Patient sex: F
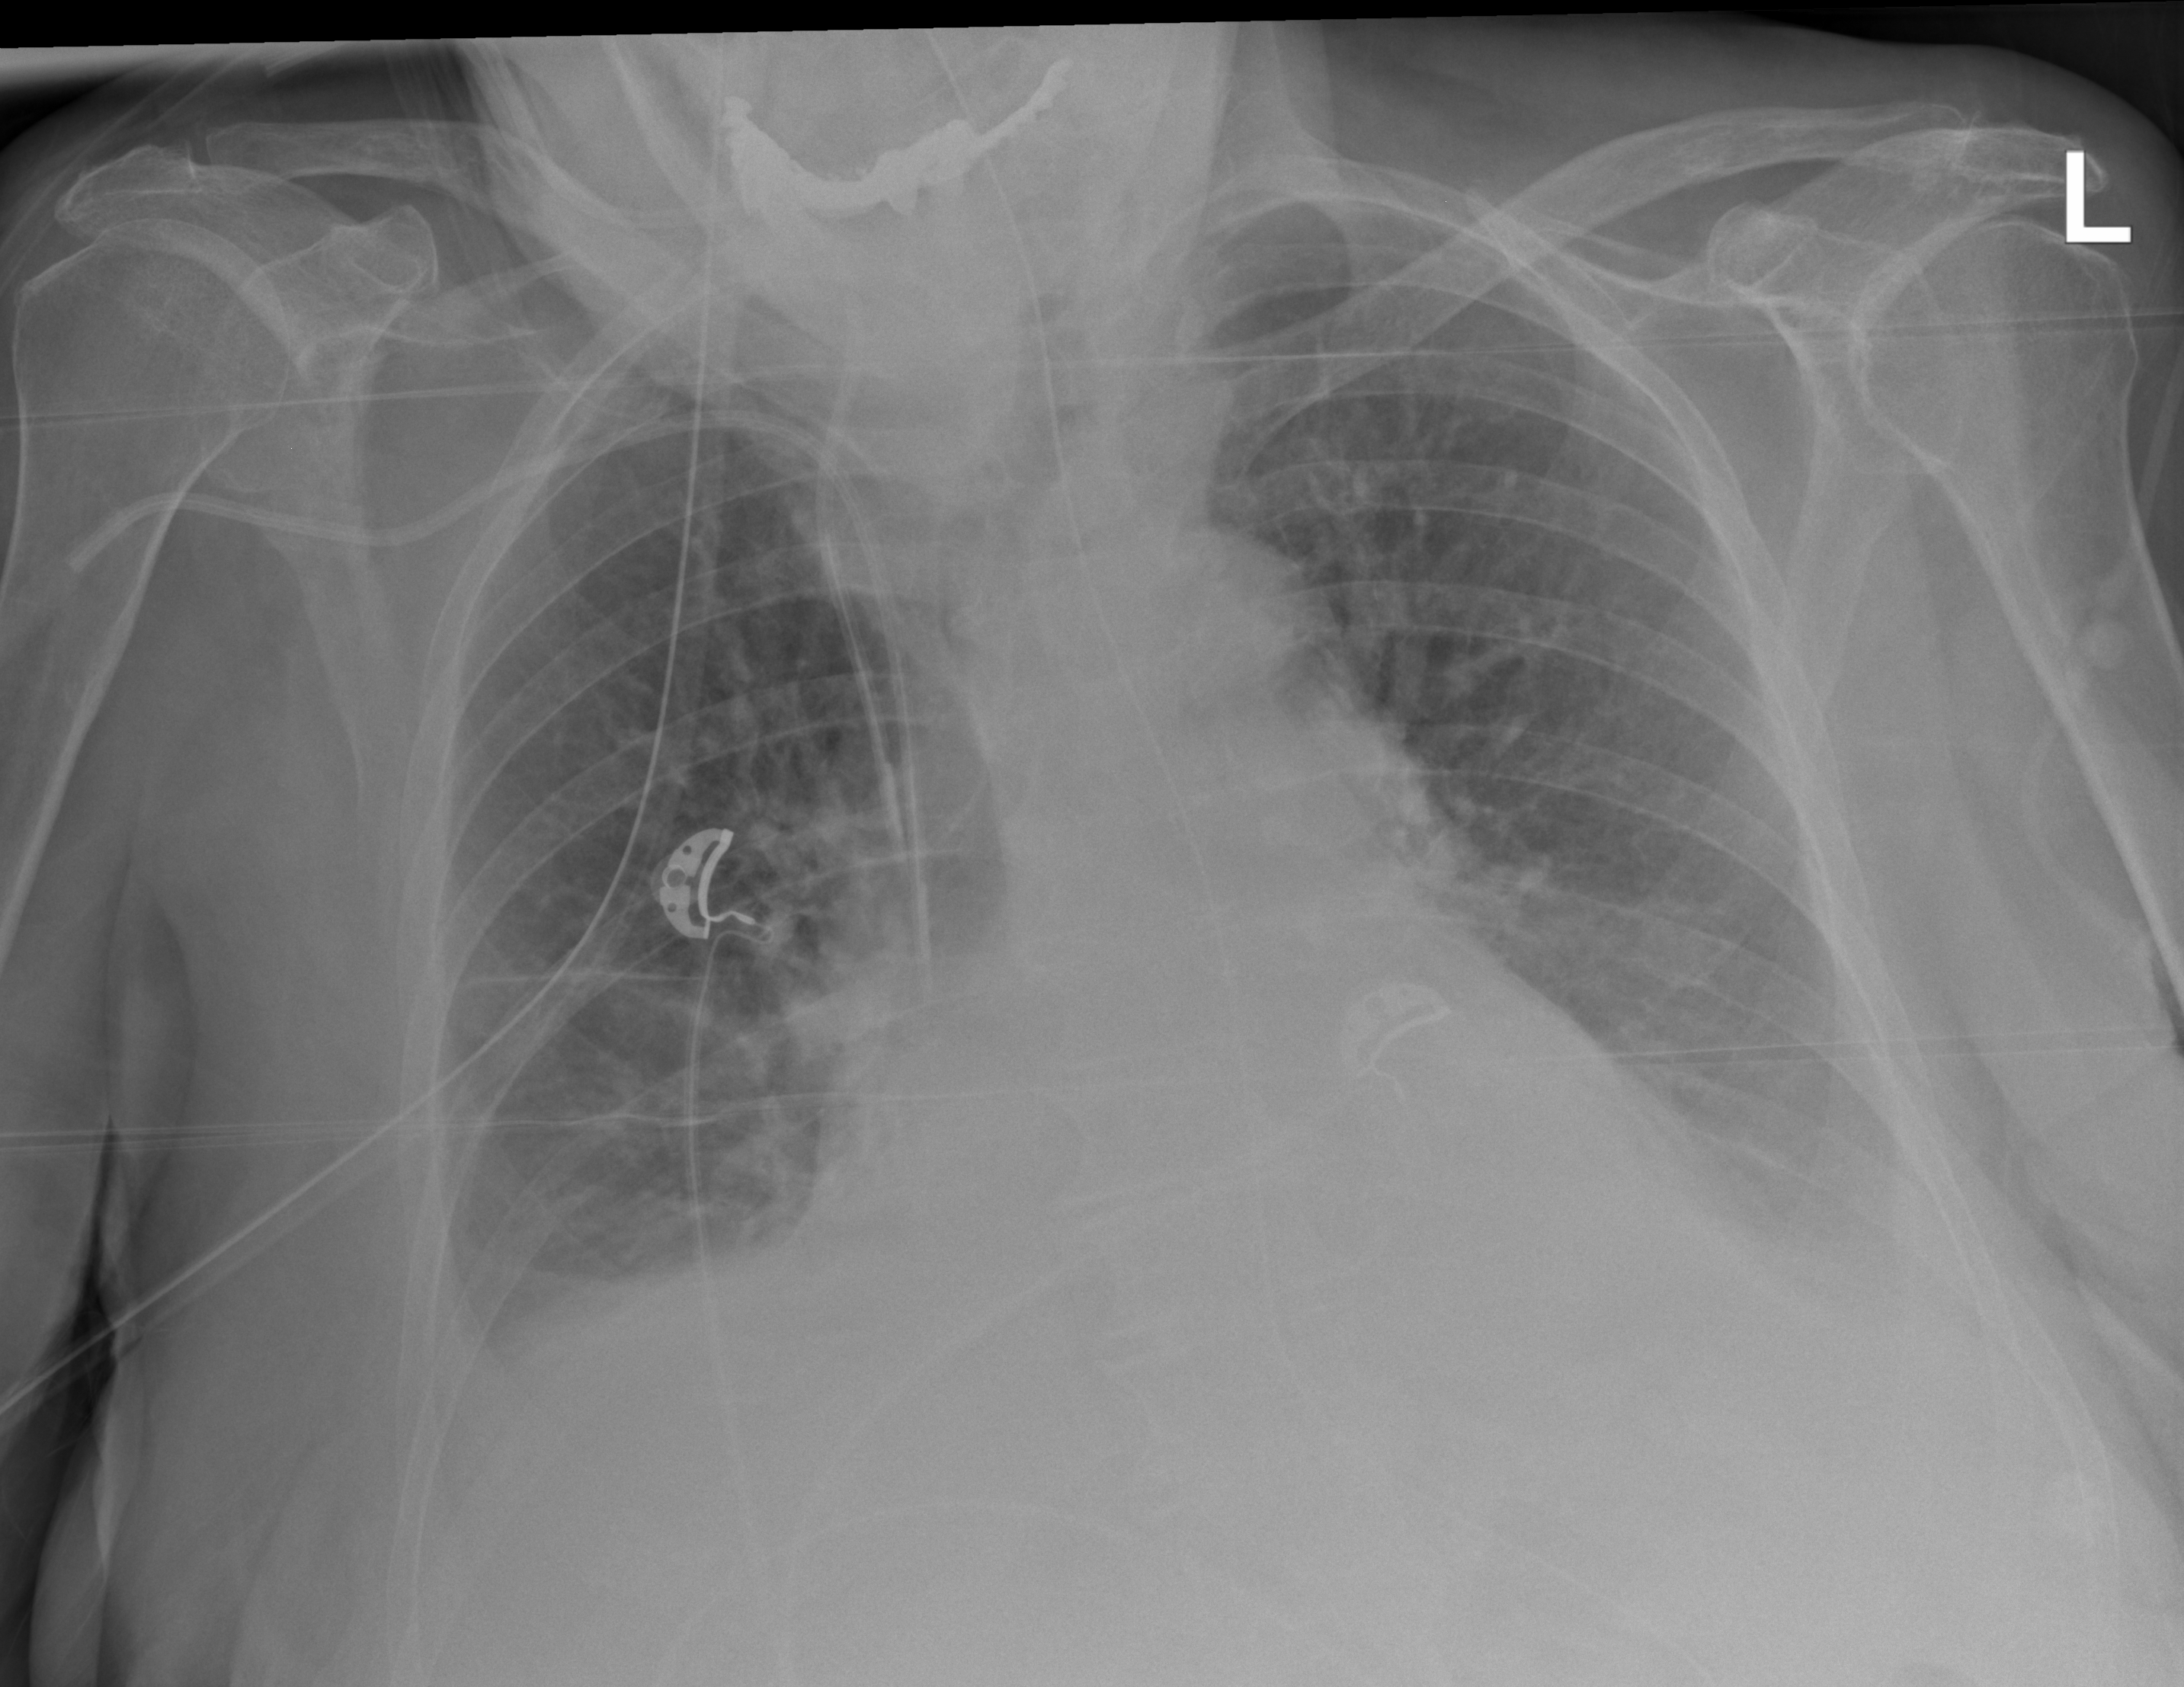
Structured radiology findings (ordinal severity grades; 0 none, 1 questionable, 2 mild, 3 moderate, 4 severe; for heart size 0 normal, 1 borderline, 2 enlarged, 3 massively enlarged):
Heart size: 1
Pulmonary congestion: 1
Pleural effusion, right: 2
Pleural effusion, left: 2
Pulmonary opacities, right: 1
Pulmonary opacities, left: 1
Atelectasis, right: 3
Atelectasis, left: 2